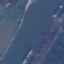
Land use / land cover class: River